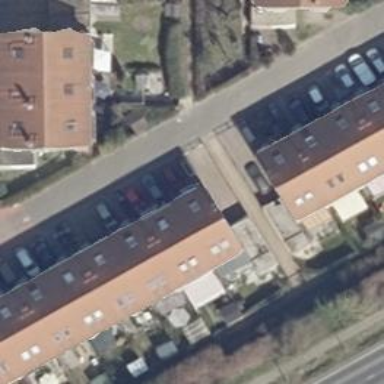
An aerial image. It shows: Living street.